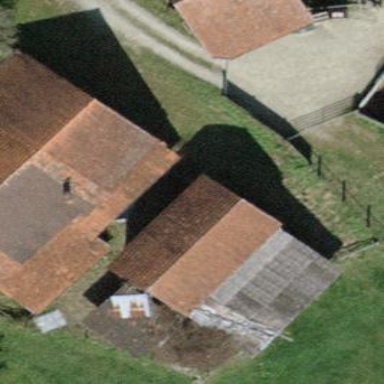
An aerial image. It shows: Shed.